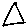
Label: triangle